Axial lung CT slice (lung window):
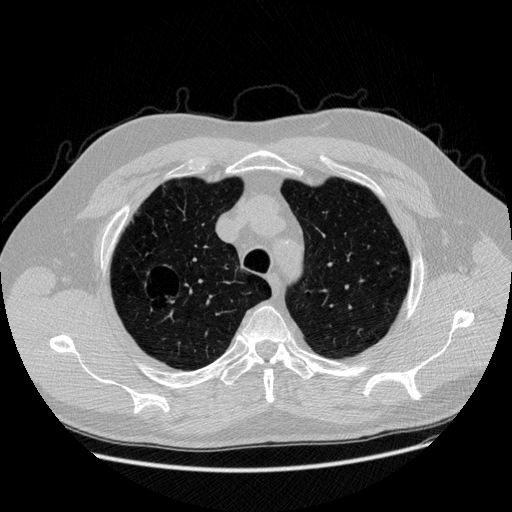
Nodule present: no